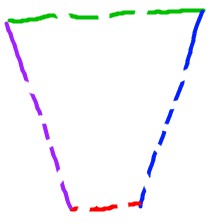
Shape: trapezoid